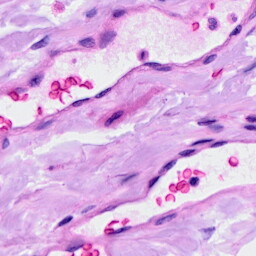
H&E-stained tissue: Ovarian